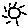
Label: sun